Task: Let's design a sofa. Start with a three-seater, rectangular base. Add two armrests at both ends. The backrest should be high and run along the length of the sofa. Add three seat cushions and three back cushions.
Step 237:
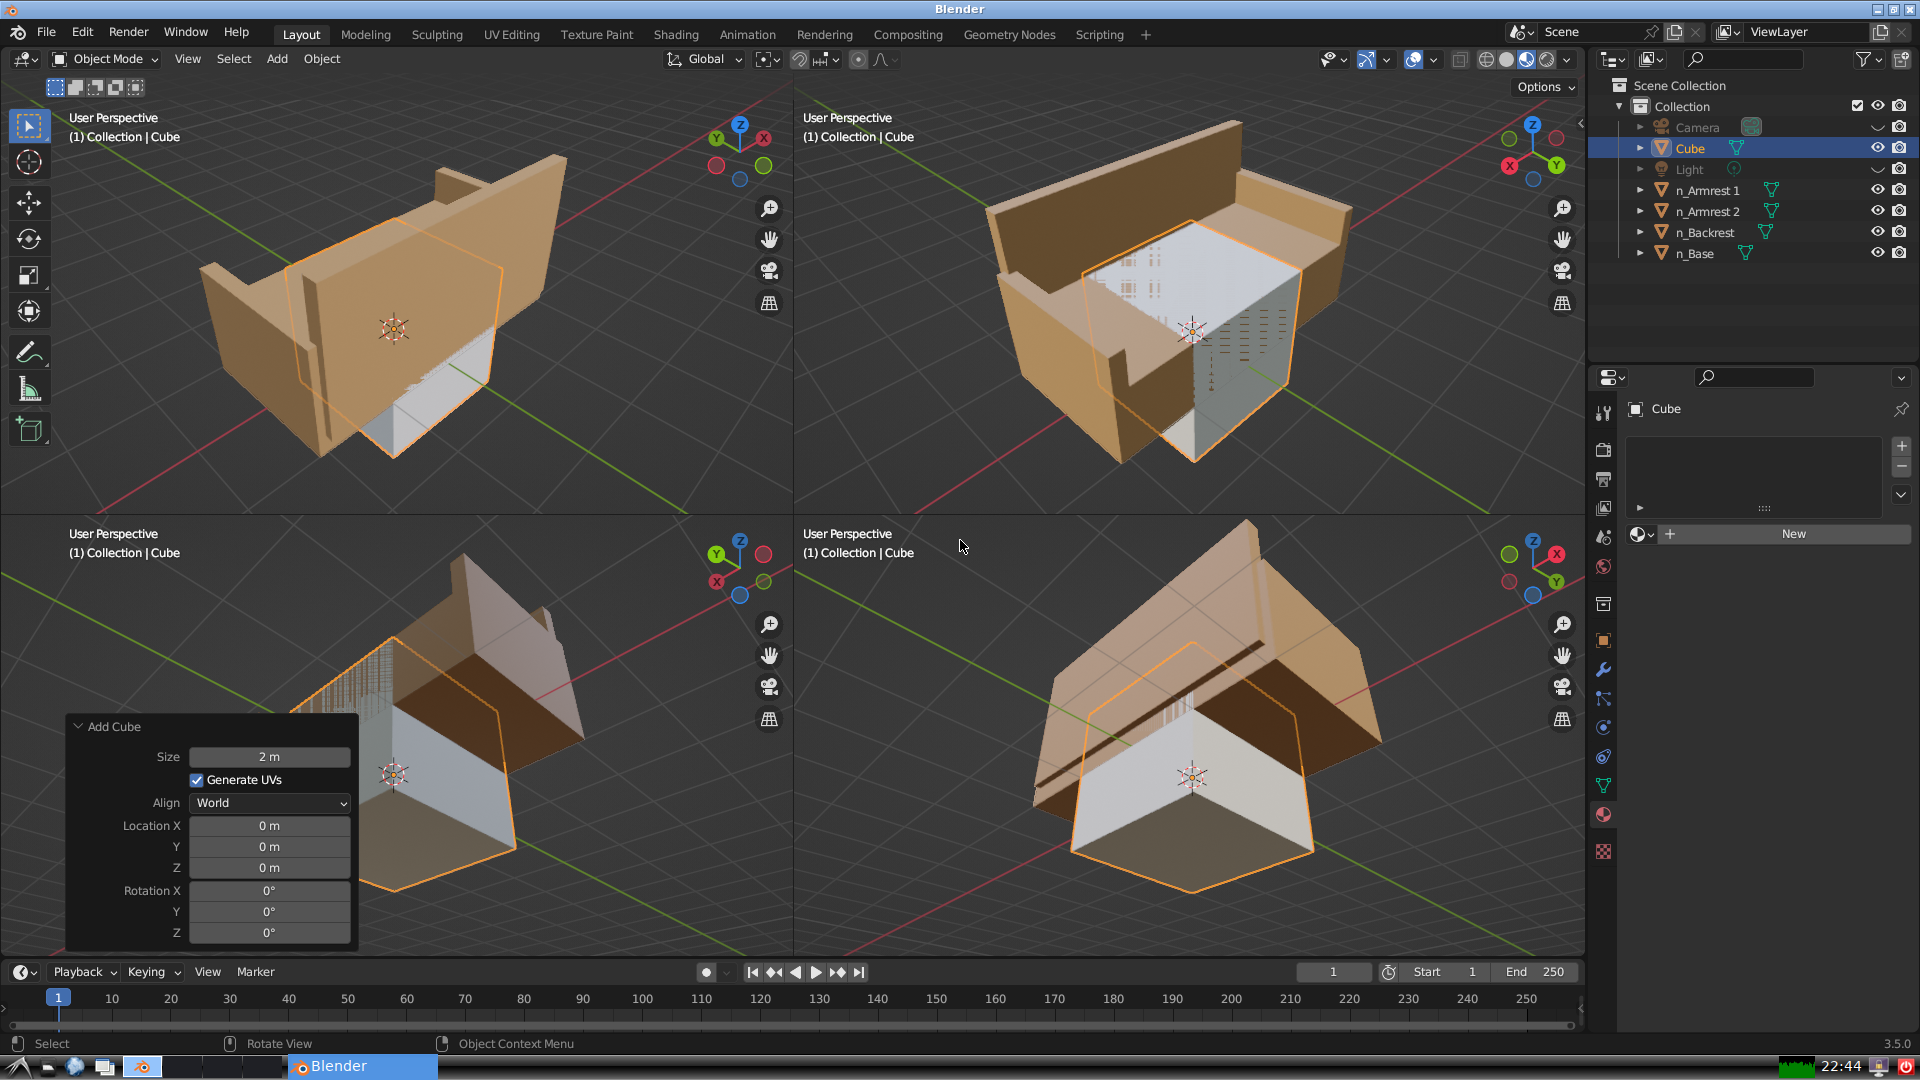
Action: {"mouse_move": [270, 826]}